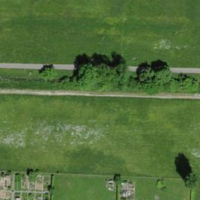
EUNIS habitat code: 25
Species observed at this site:
Cornus sanguinea
Prunus spinosa
Cirsium arvense